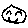
Label: smiley face